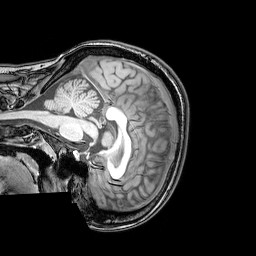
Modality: T1w
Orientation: sagittal
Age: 22
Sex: female
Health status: healthy
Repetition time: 0.081 s
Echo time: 0.037 s